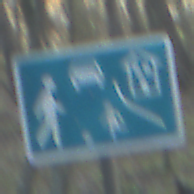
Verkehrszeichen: BeginnVerkehrsberuhigterBereich
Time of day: SunriseSunset
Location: Outdoor (Nature)
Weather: Clear
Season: Winter
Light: Natural